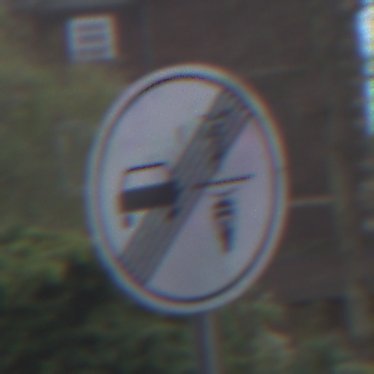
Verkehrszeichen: EndeVerbotUeberholenEinspurigeFahrzeuge
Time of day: Midday
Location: Outdoor (Urban)
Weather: Overcast
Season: NotSpecified
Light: Natural